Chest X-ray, PA view. Patient: 35 years old, sex M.
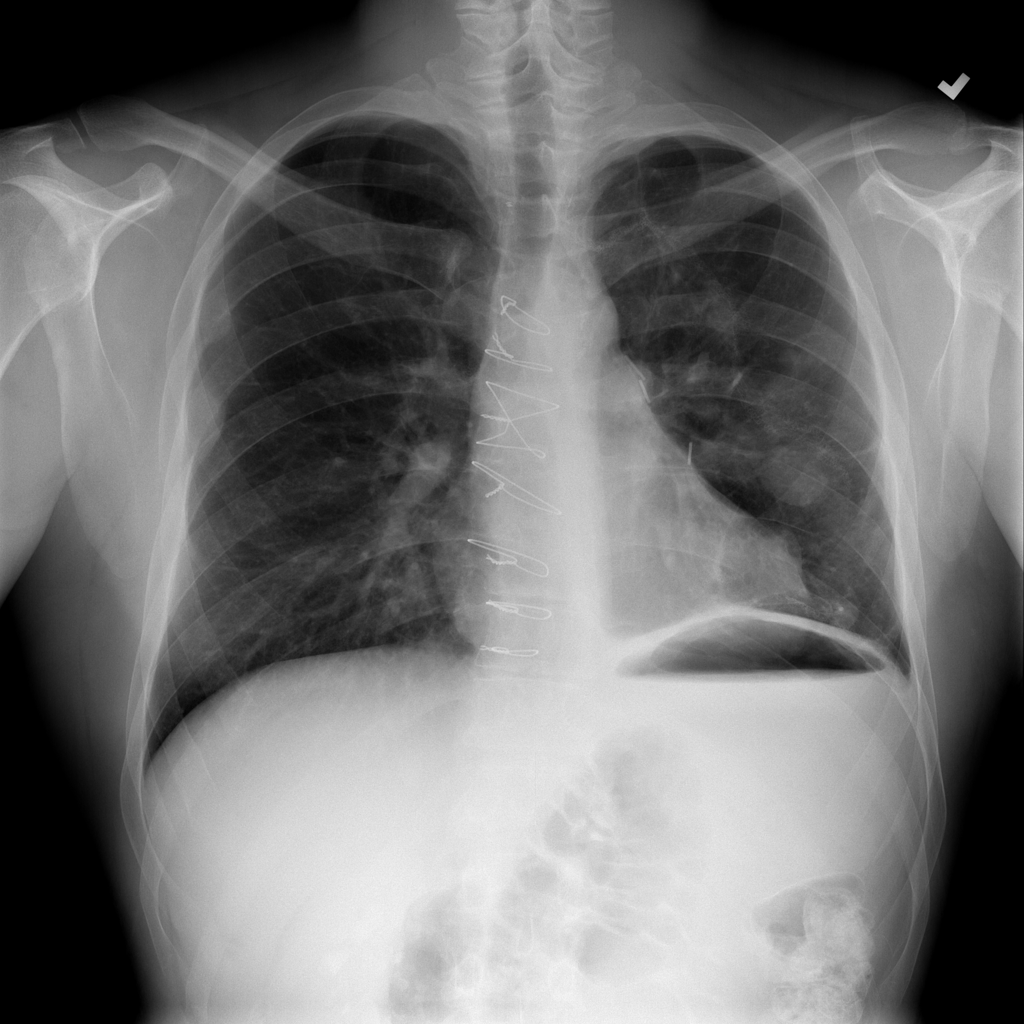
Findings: Nodule